Question: I have been all over the internet trying to work out how to get an image icon displayed after compiling into a runnable jar. I discovered this problem way too late, I ran my program many times before in eclipse and every thing has worked, now 6 months later with project finished, I compiled my program with eclipse and no audio or images work. Reading on the net, it says about the location of images folder should be inside jar, but mine doesnt get put there?
I have played around with the images folder moving it inside the source folder, but it didn't work. I have a feeling that it might be something to do with the path of the resource...ebut thats only guessing.
I have built a simple program that has the same results... works when ran in eclipse, but not when compiled. Could somebody show me an example by modifying my code below. Thanks in advance.
SOURCE CODE:
'''
package ImageIcon;
import java.awt.BorderLayout;
import java.awt.Color;
import javax.swing.ImageIcon;
import javax.swing.JFrame;
import javax.swing.JLabel;
import javax.swing.JPanel;
public class Gui {
public static JLabel c;
public Gui(){
JFrame f = new JFrame();
JPanel p = new JPanel();
p.setBounds(0, 0, 120, 200);
p.setBackground(Color.black);
p.setLayout(null);
JPanel bg = new JPanel(new BorderLayout());
bg.setBounds(50, 50, 15, 15);
bg.setBackground(Color.white);
ImageIcon a = new ImageIcon("images/success.jpg");
c = new JLabel(a);
f.setSize(100, 200);
f.setLayout(null);
f.setLocationRelativeTo(null);
f.setDefaultCloseOperation(JFrame.EXIT_ON_CLOSE);
f.setVisible(true);
f.add(p);
p.add(bg);
bg.add(c);
}
public static void main(String[] args) {
new Gui();
}
}
'''

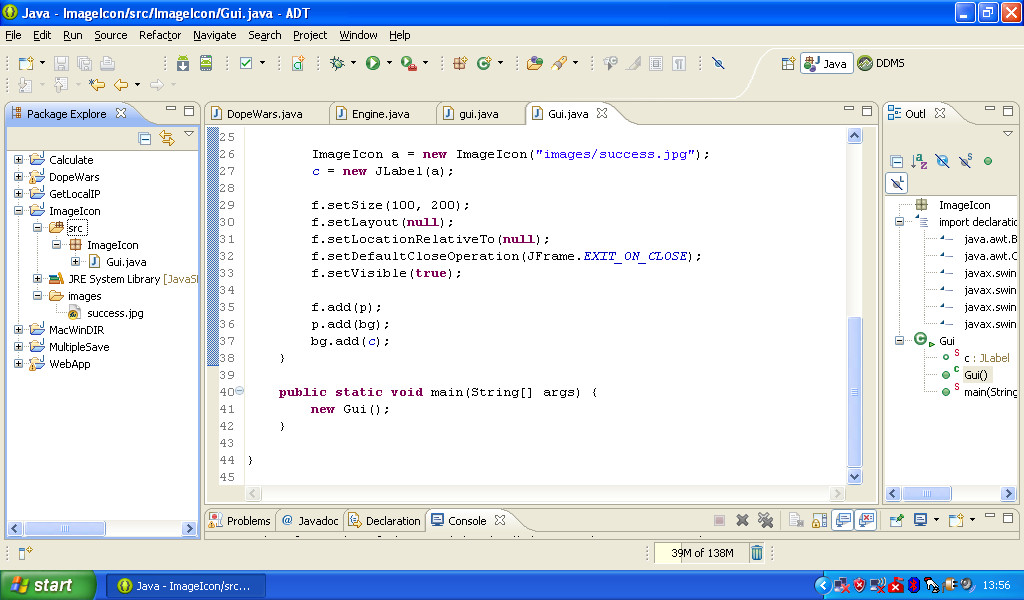
Answer: With your current directory setup, the 'images' dir won't even get built into the jar. Try to extract it and you will most likely see that it's not in there.
You can tell by the fact that it doesn't have the little package logo in the folder, as seen here with 'resources'

The only default directory built into the classpath (/jar) is the 'src'. We need to either put the 'resources' into the 'src'

or configure the build path to include the files that are in the 'resources'. Once we do that, we will see the little package icon inside the folder icon. That's how we know the files are on the build path

---
## CODE we would use:
- Can't, it won't work (this your current predicament)- '''
ImageIcon icon = new ImageIcon(
getClass().getResource("/resources/stackoverflow.png"));
'''
- '''
ImageIcon icon = new ImageIcon(
getClass().getResource("/stackoverflow.png"));
'''
To configure the build path to use the third option, follow the instructions in <URL>